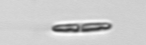
Label: pennate